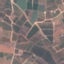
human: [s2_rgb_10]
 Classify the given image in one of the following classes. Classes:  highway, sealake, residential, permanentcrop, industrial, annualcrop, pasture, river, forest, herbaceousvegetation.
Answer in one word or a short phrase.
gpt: PermanentCrop